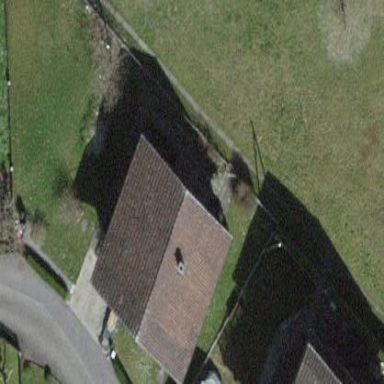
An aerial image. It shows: Gabled roof house.